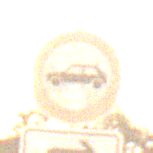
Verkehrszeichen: VerbotPersonenkraftwagen
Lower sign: RichtungsangabeDurchPfeile5
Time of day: Night
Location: Outdoor (Nature)
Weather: Clear
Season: NotSpecified
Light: Natural